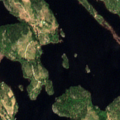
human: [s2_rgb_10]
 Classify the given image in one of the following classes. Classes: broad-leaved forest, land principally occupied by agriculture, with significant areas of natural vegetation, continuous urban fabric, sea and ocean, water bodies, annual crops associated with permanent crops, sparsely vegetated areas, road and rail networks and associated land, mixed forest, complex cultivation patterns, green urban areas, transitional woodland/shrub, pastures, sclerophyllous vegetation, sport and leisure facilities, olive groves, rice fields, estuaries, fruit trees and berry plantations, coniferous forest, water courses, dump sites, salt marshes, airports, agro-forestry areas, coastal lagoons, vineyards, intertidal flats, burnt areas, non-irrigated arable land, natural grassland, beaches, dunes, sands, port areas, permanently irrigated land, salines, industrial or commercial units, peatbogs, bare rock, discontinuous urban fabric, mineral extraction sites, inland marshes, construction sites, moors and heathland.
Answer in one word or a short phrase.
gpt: coniferous forest, transitional woodland/shrub, water bodies